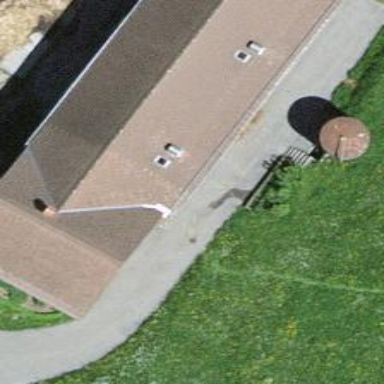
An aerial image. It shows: Farm building.